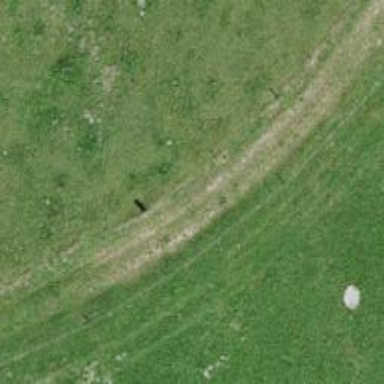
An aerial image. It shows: Track with grade3 tracktype.